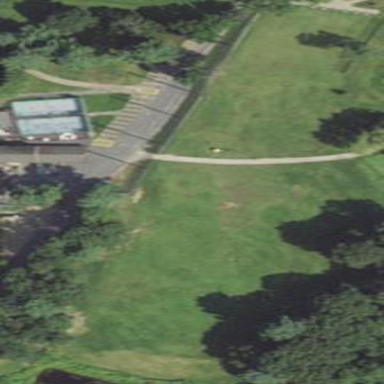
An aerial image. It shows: Grassy area used as driving range for golf.